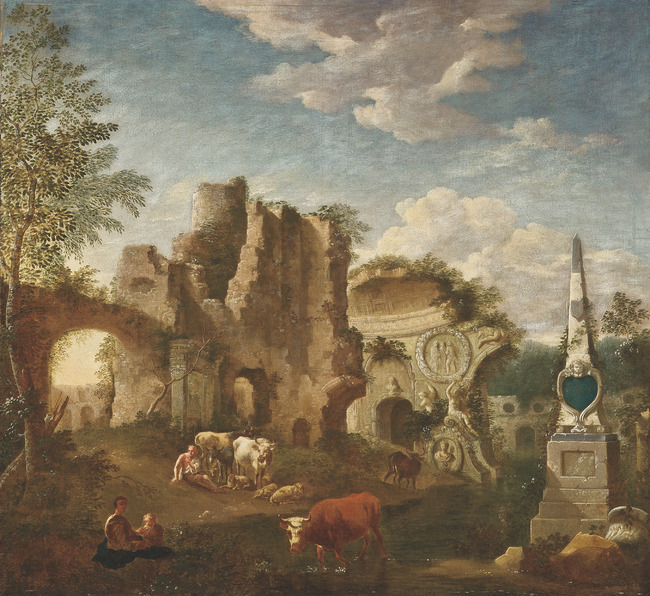
Title: Italianate landscape with classical ruins, drovers and their herd
Artist: Jan Griffier (I)
Earliest date: 1650
Latest date: 1718
Genre: painting
Iconography: cattle
Keywords: italianate, ruin, red-and-white cattle, sheep, herdsman, obelisk, arch (structural element)